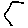
Label: hexagon